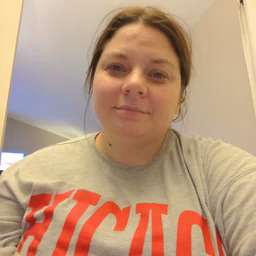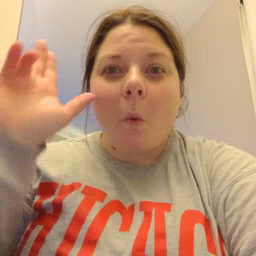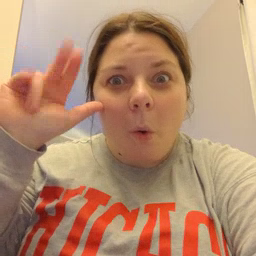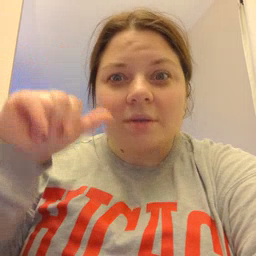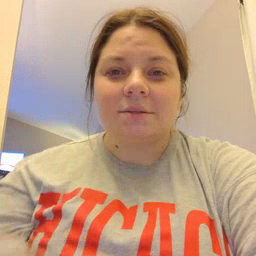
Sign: horse